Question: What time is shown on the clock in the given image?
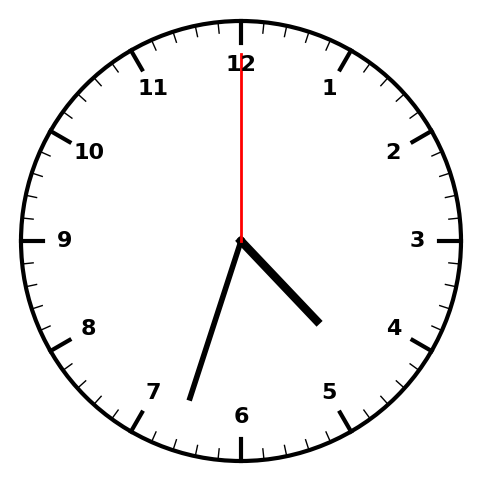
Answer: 04:33:00